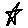
Label: star